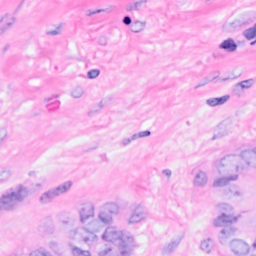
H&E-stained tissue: Breast